Question: i would like to get the structure depending on the id:

like in sql one to many, getting all the events that the user created and then displays to edit or delete them
'''
db.ref( 'events/' ).once( 'value', ( snapshot ) => {
console.log( snapshot.val() );
res.render( 'event', { event : true, body : snapshot.val() } );
});'
'''
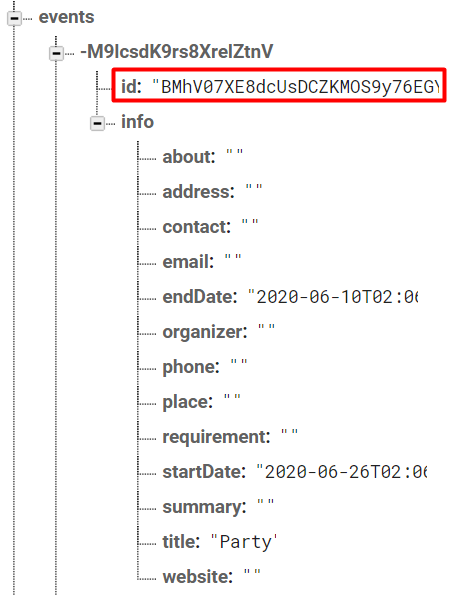
Answer: If you want to get all child nodes of 'events' that have a certain value for their ID property, you can use something like this:
'''
firebase.database()
.ref("events")
.orderByChild("id")
.equalTo("BMhV07XE8dcUsDCZKMOS9y76EGY")
.once("value")
.then((results) => {
results.forEach((snapshot) => {
console.log(snapshot.key, snapshot.child("id").val());
});
})
'''
Also see the Firebase documentation on <URL>.